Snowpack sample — Buffalo Mountain, Silverthorne, Colorado, USA (1/25/25, 10:11 AM MST)
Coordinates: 39.6222, -106.1139
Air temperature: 22 °F
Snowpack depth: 110 cm
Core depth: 10 cm
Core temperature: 46.4 °F
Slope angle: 12°, slope face: 102°
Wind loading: high
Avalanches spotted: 0
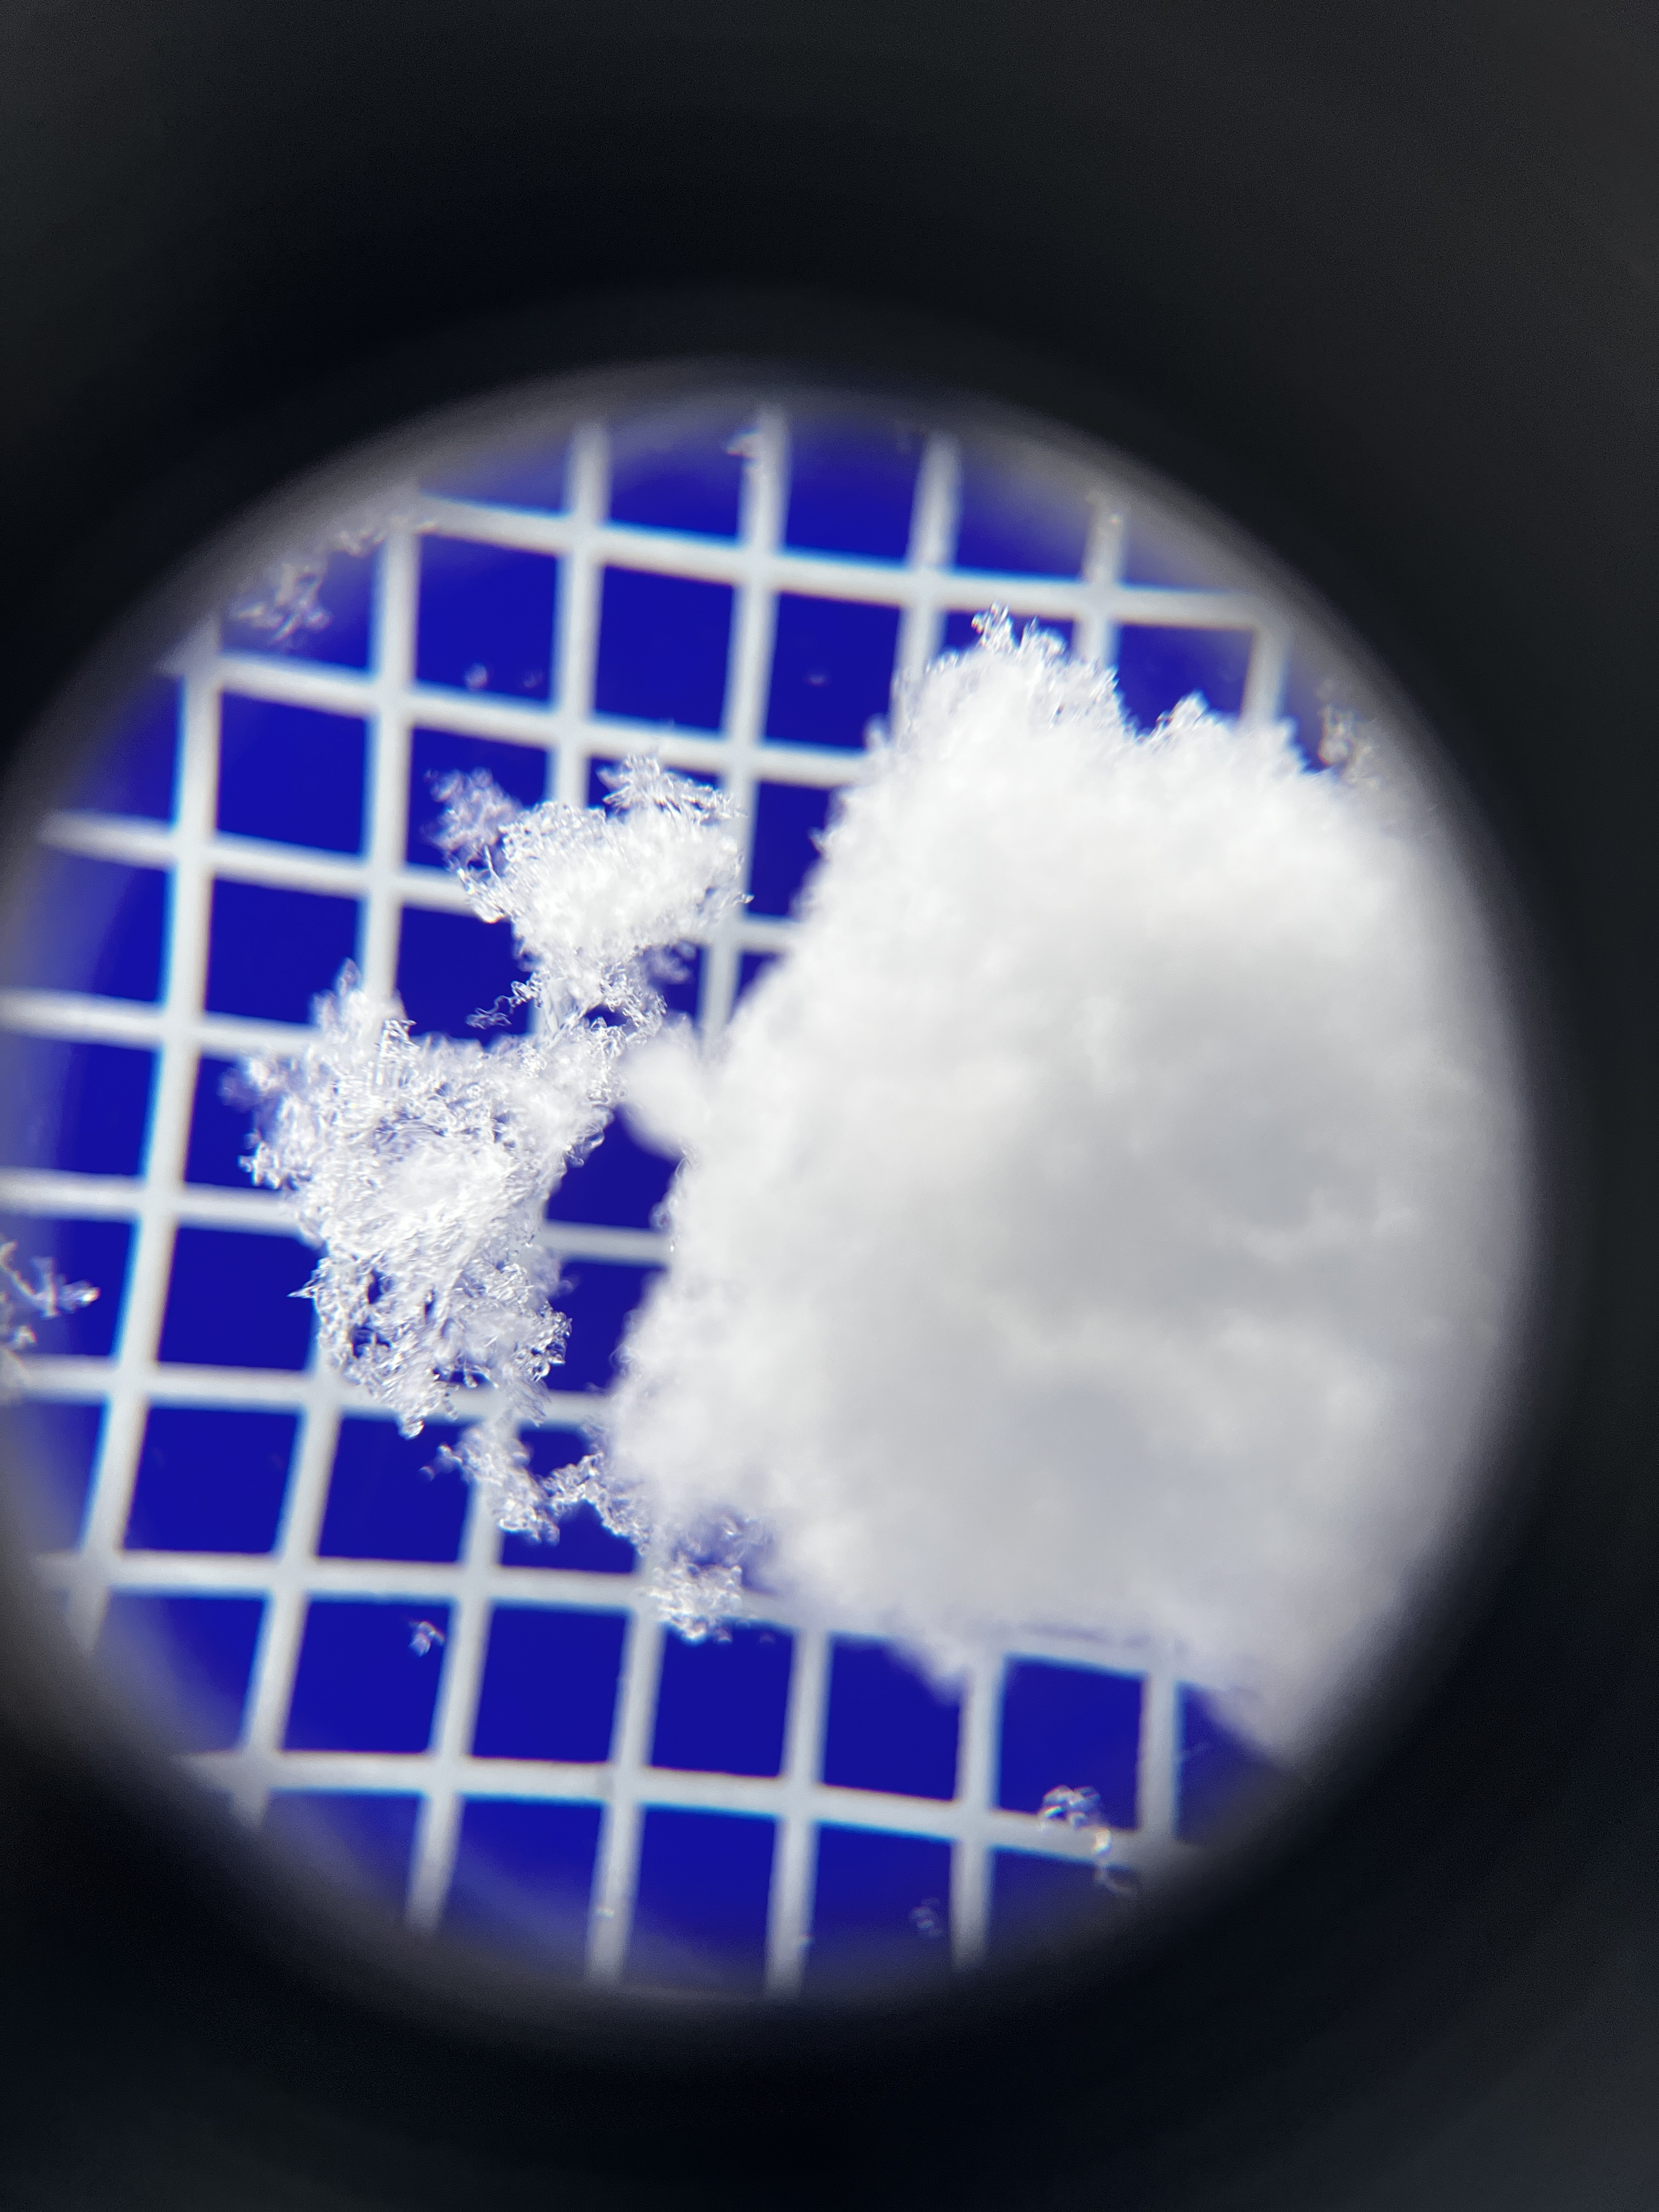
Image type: magnified_profile
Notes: No avalanches nearby, collected on the outskirts of a fire break 15 meters from the treeline, on way to Buffalo and Red Mountain